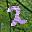
Label: 2